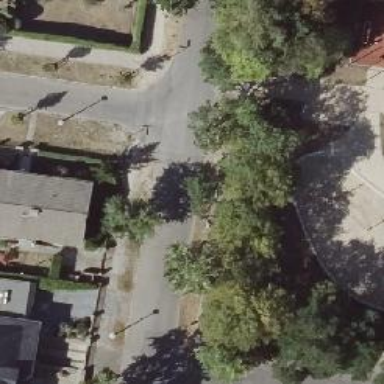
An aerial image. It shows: Avenue lined with broadleaved deciduous trees.